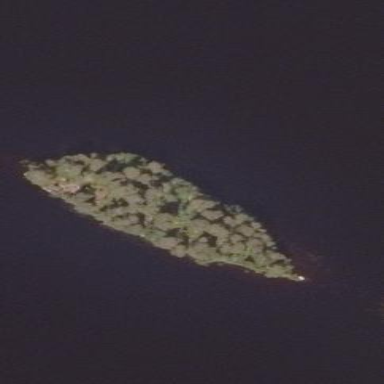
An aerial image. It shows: Island.